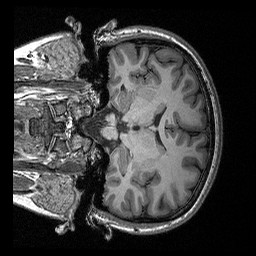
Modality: T1w
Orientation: coronal
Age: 19
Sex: female
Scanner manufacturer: siemens
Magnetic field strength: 3 T
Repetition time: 2.53 s
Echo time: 0.00309 s